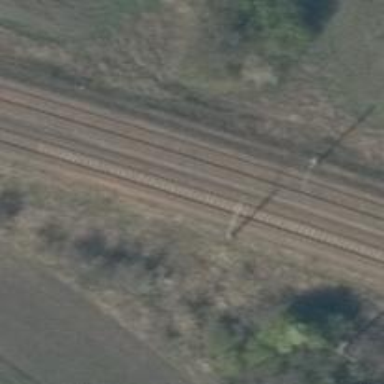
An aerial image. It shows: Railway track with contact lines for electrification.